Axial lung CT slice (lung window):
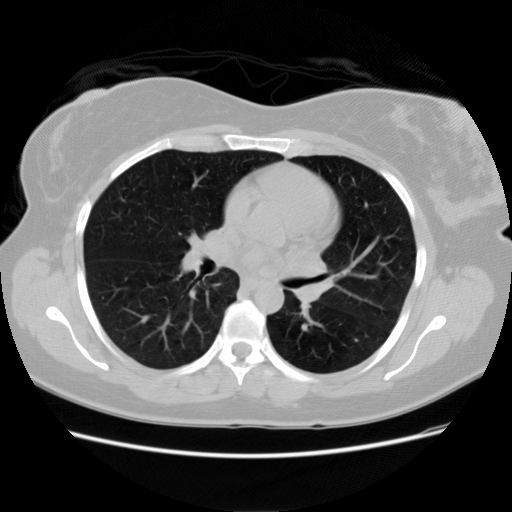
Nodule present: no